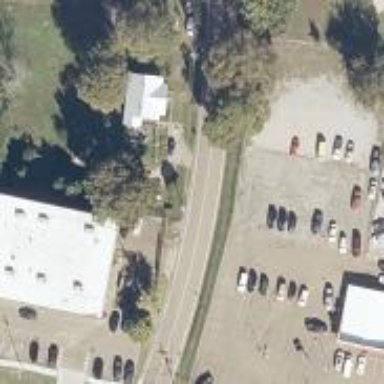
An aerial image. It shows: Driveway leading to service road.